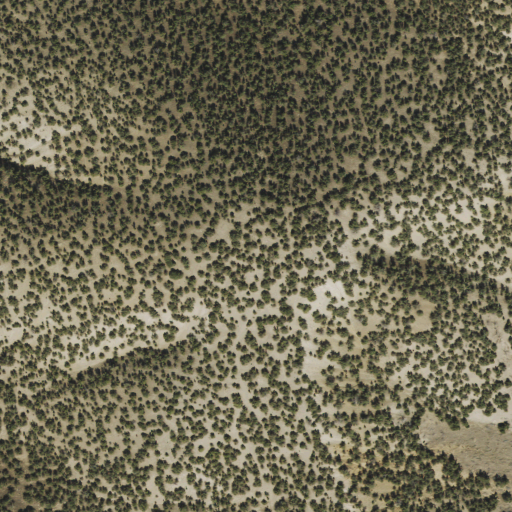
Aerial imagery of mountains in Idaho named Stone Hills containing shrub and evergreen forest